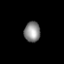
Tissue: lung
Cell type: Myeloid cells
Senescence score: 0.2196
Nuclear area (px): 317
Mean DAPI intensity: 138.7